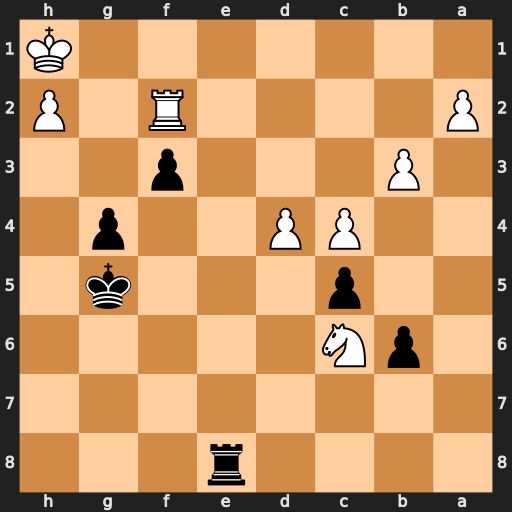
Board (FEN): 4r3/8/1pN5/2p3k1/2PP2p1/1P3p2/P4R1P/7K
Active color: b
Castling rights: -
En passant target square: -
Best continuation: Re1+ Rf1 Rxf1#